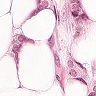
Metastatic tissue present: yes